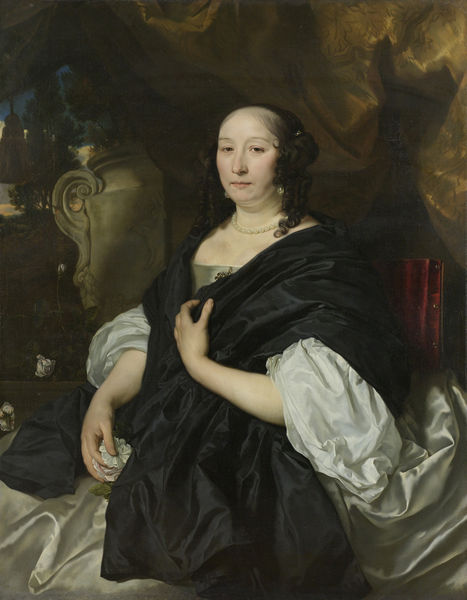
Titel: Portret van Catharina van der Voort. Tweede echtgenote van Pieter de la Court
Künstler: Abraham van den Tempel
Standort: Amsterdam
Institution: Rijksmuseum
Schlagwörter: baum, gemälde, weiß, landschaft, blumen, frau, frisur, schwarz, dame, rose, rot, schleife, falten, samt, portrait, porträt, vorhang, gewand, stoff, locken, perle, perlen, seide, vase, kette, perlenkette, stola, halskette, zelt, klassizistisch, schwaz, arn, schwarzes tuch